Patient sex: F
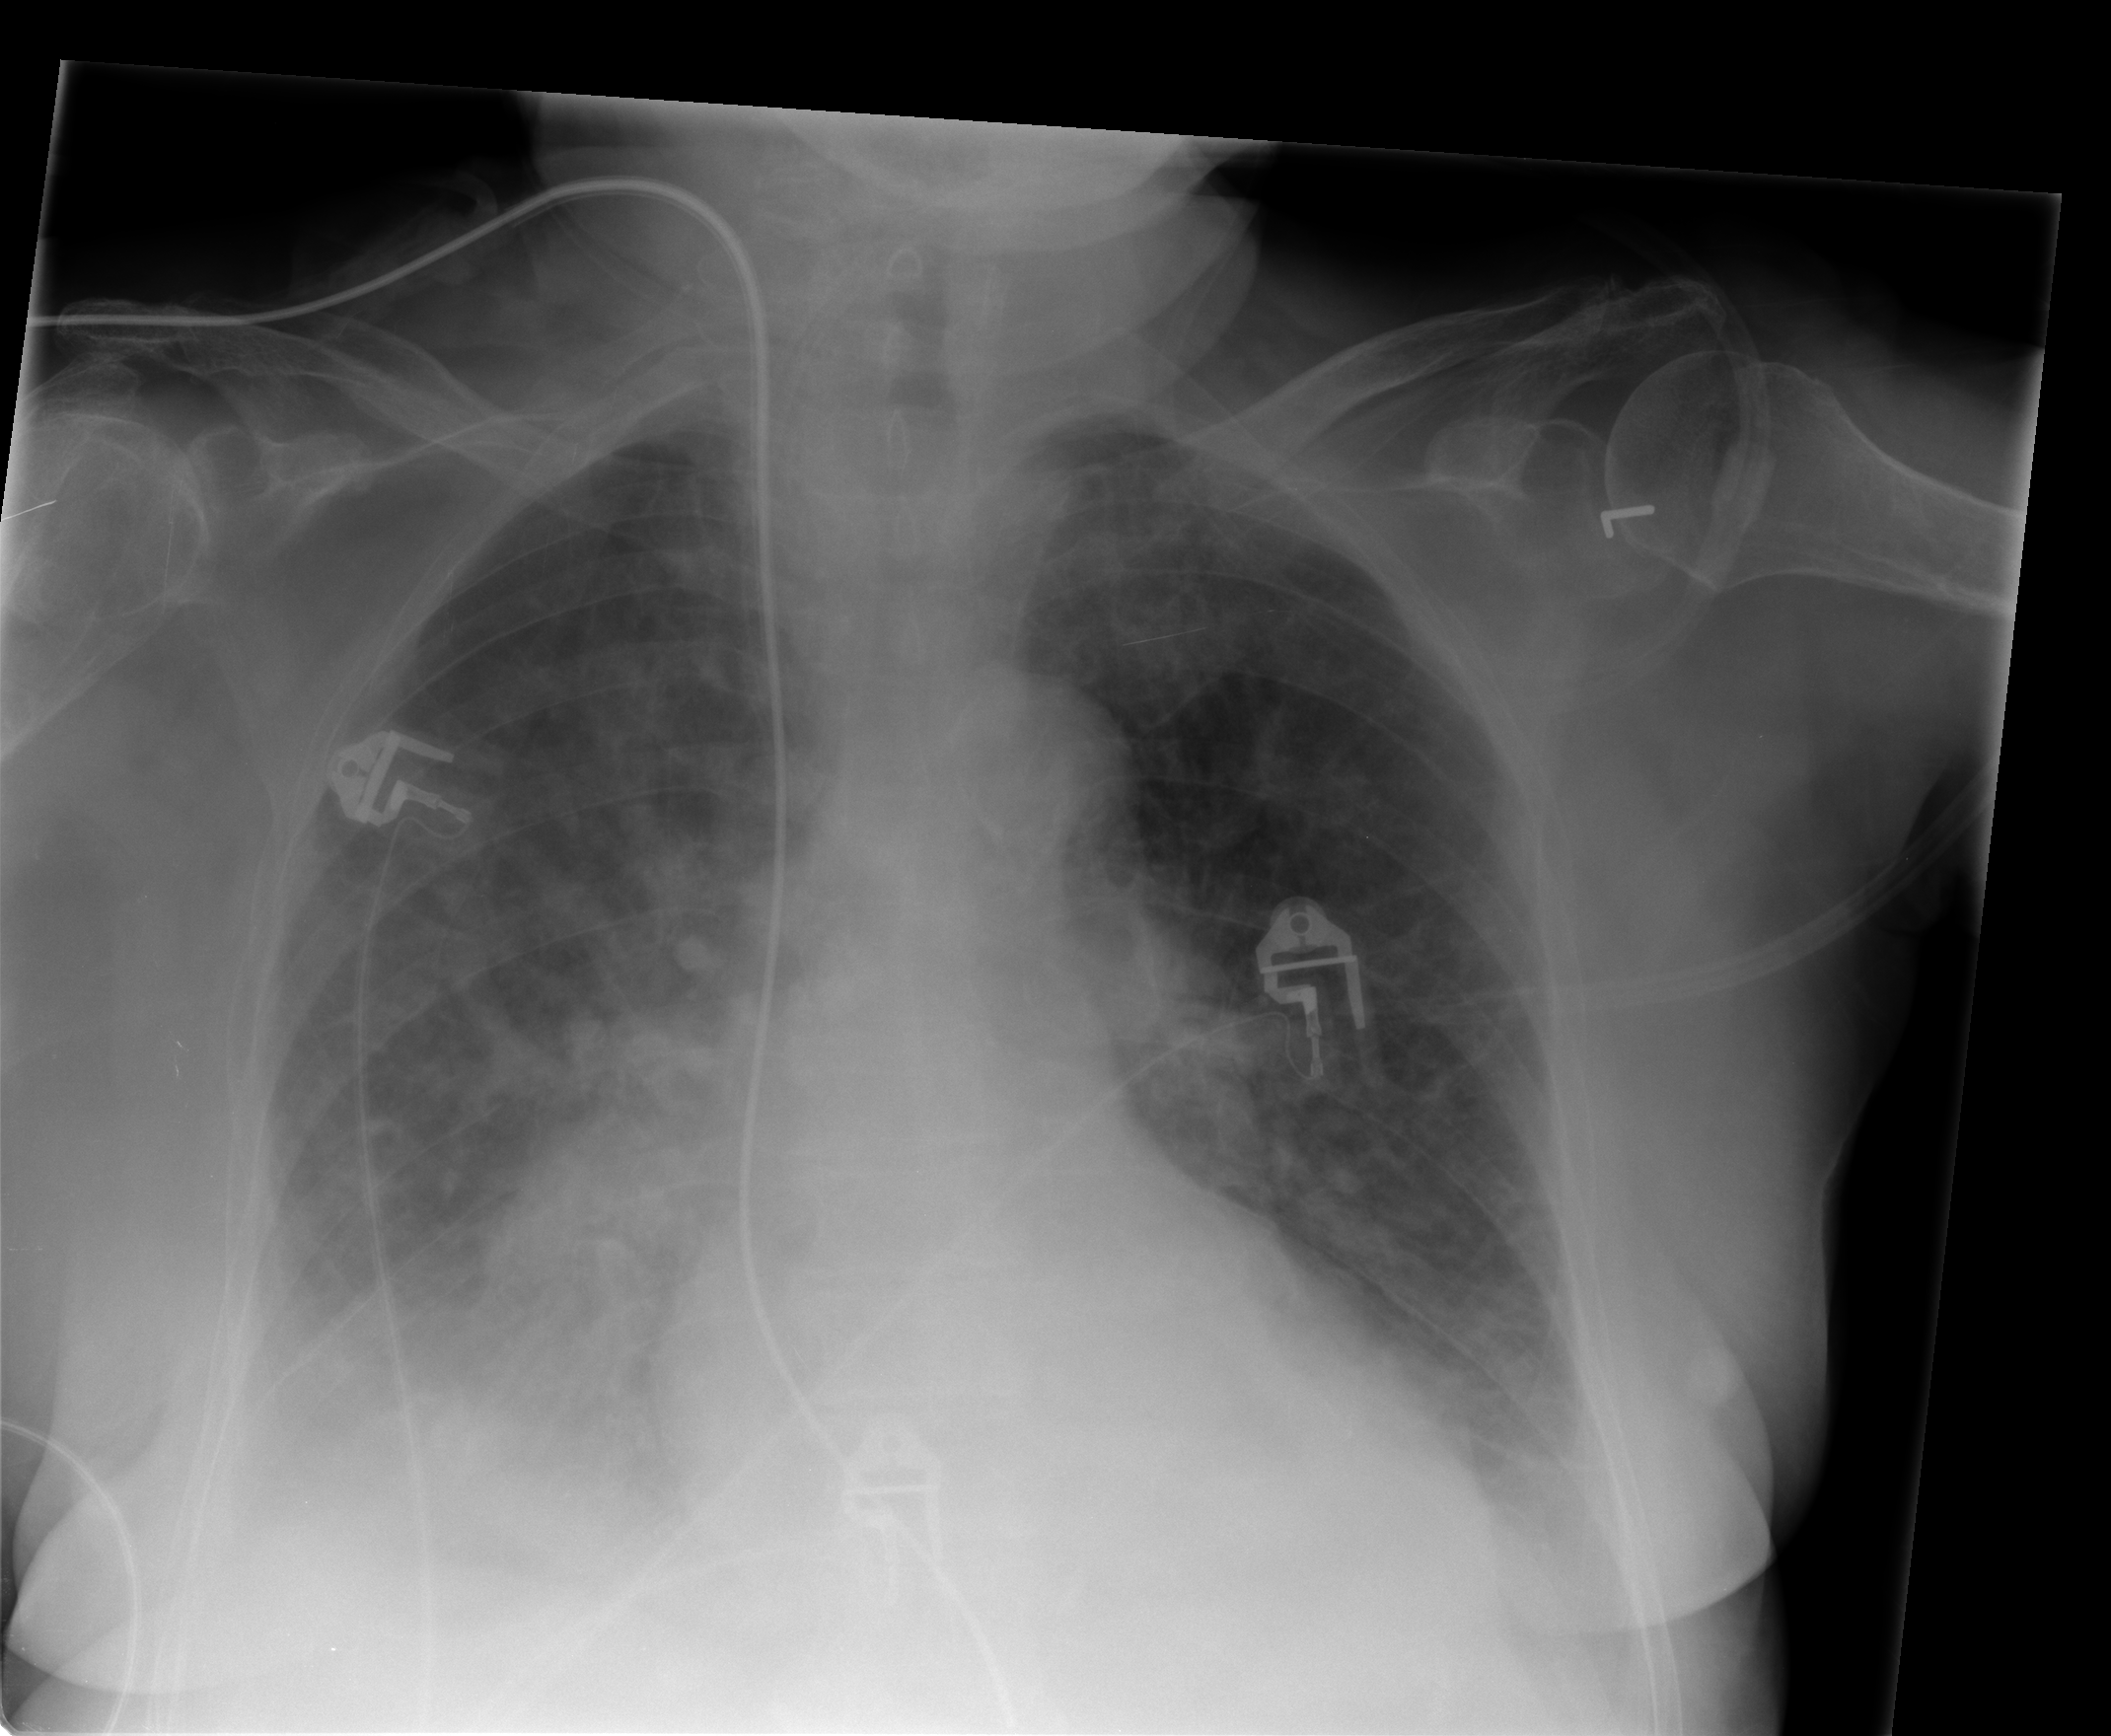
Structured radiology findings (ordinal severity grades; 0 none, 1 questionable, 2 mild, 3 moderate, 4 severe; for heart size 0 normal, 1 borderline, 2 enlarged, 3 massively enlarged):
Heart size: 0
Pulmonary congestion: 3
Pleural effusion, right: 2
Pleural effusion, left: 1
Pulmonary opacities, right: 0
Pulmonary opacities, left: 0
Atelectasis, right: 0
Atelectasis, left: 0